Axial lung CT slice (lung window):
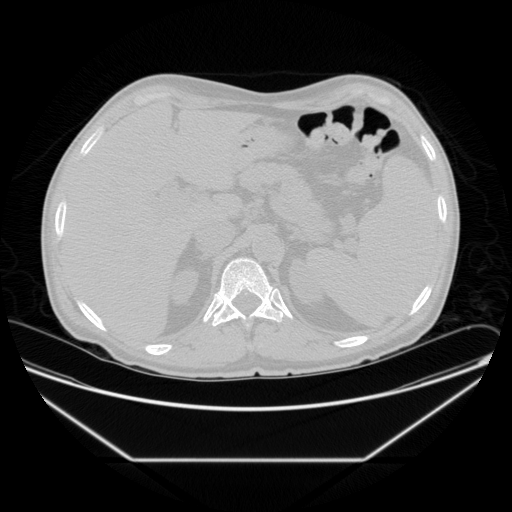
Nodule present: no